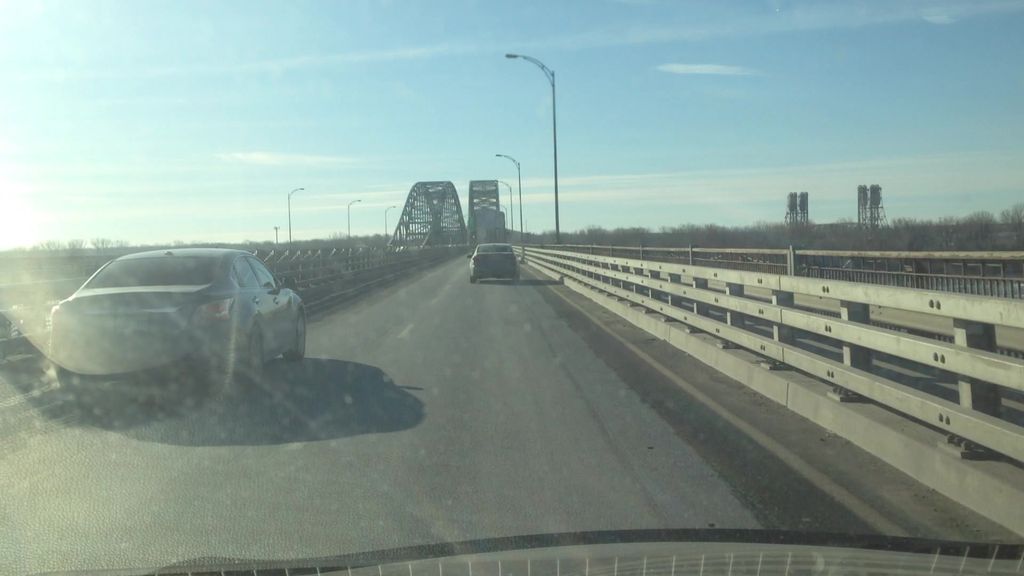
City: montreal